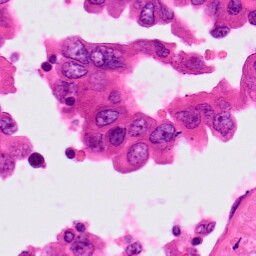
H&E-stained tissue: Lung